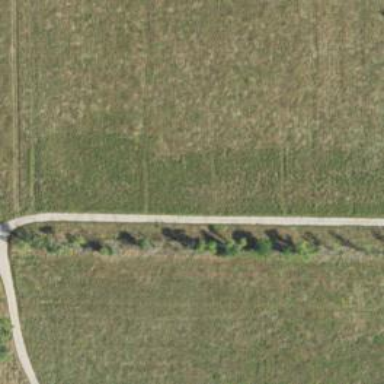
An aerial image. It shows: Row of trees in natural setting.